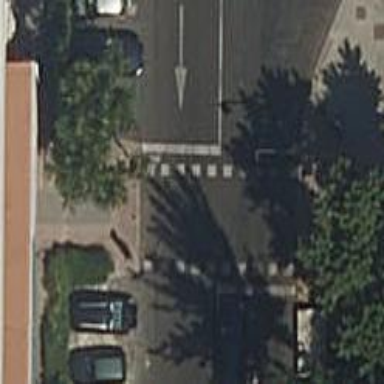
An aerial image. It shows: Road with traffic signals at crossing.